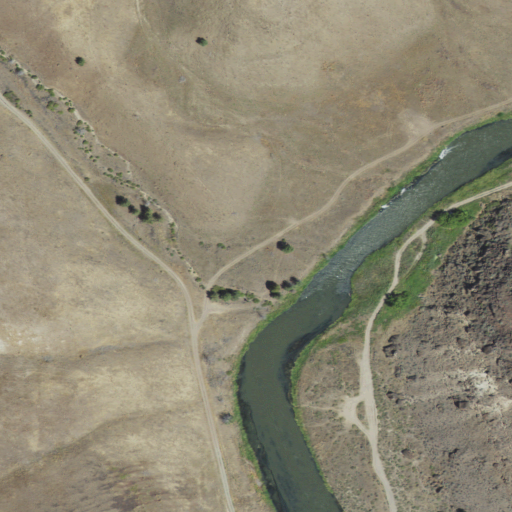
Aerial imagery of valley in Oregon named Juniper Gulch containing grassland, shrub, open development, open water, low intensity development, woody wetlands, and medium intensity development